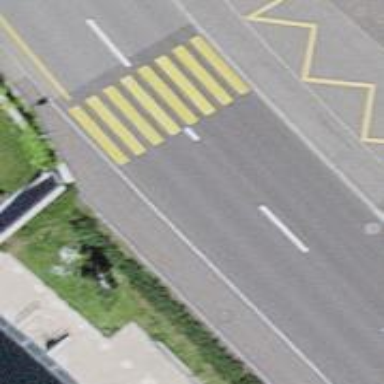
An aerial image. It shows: Bus stop with designated stop position for public transport.